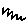
Label: zigzag